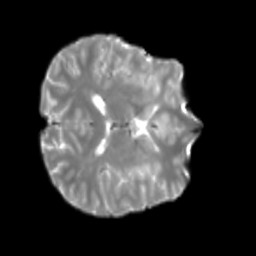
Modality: T2w
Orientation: axial
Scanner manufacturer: siemens
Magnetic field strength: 3 T
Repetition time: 4 s
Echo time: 0.0594 s